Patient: sex F, age 39
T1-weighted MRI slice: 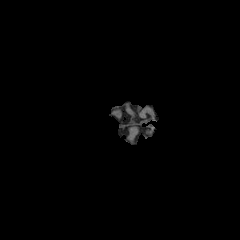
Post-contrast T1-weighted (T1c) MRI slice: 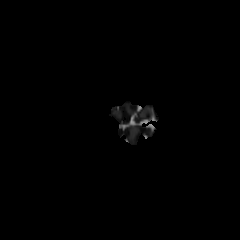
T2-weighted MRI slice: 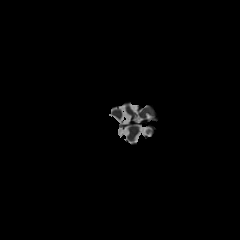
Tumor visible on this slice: no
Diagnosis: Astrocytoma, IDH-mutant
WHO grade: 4